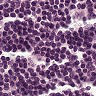
Metastatic tissue present: no